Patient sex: M
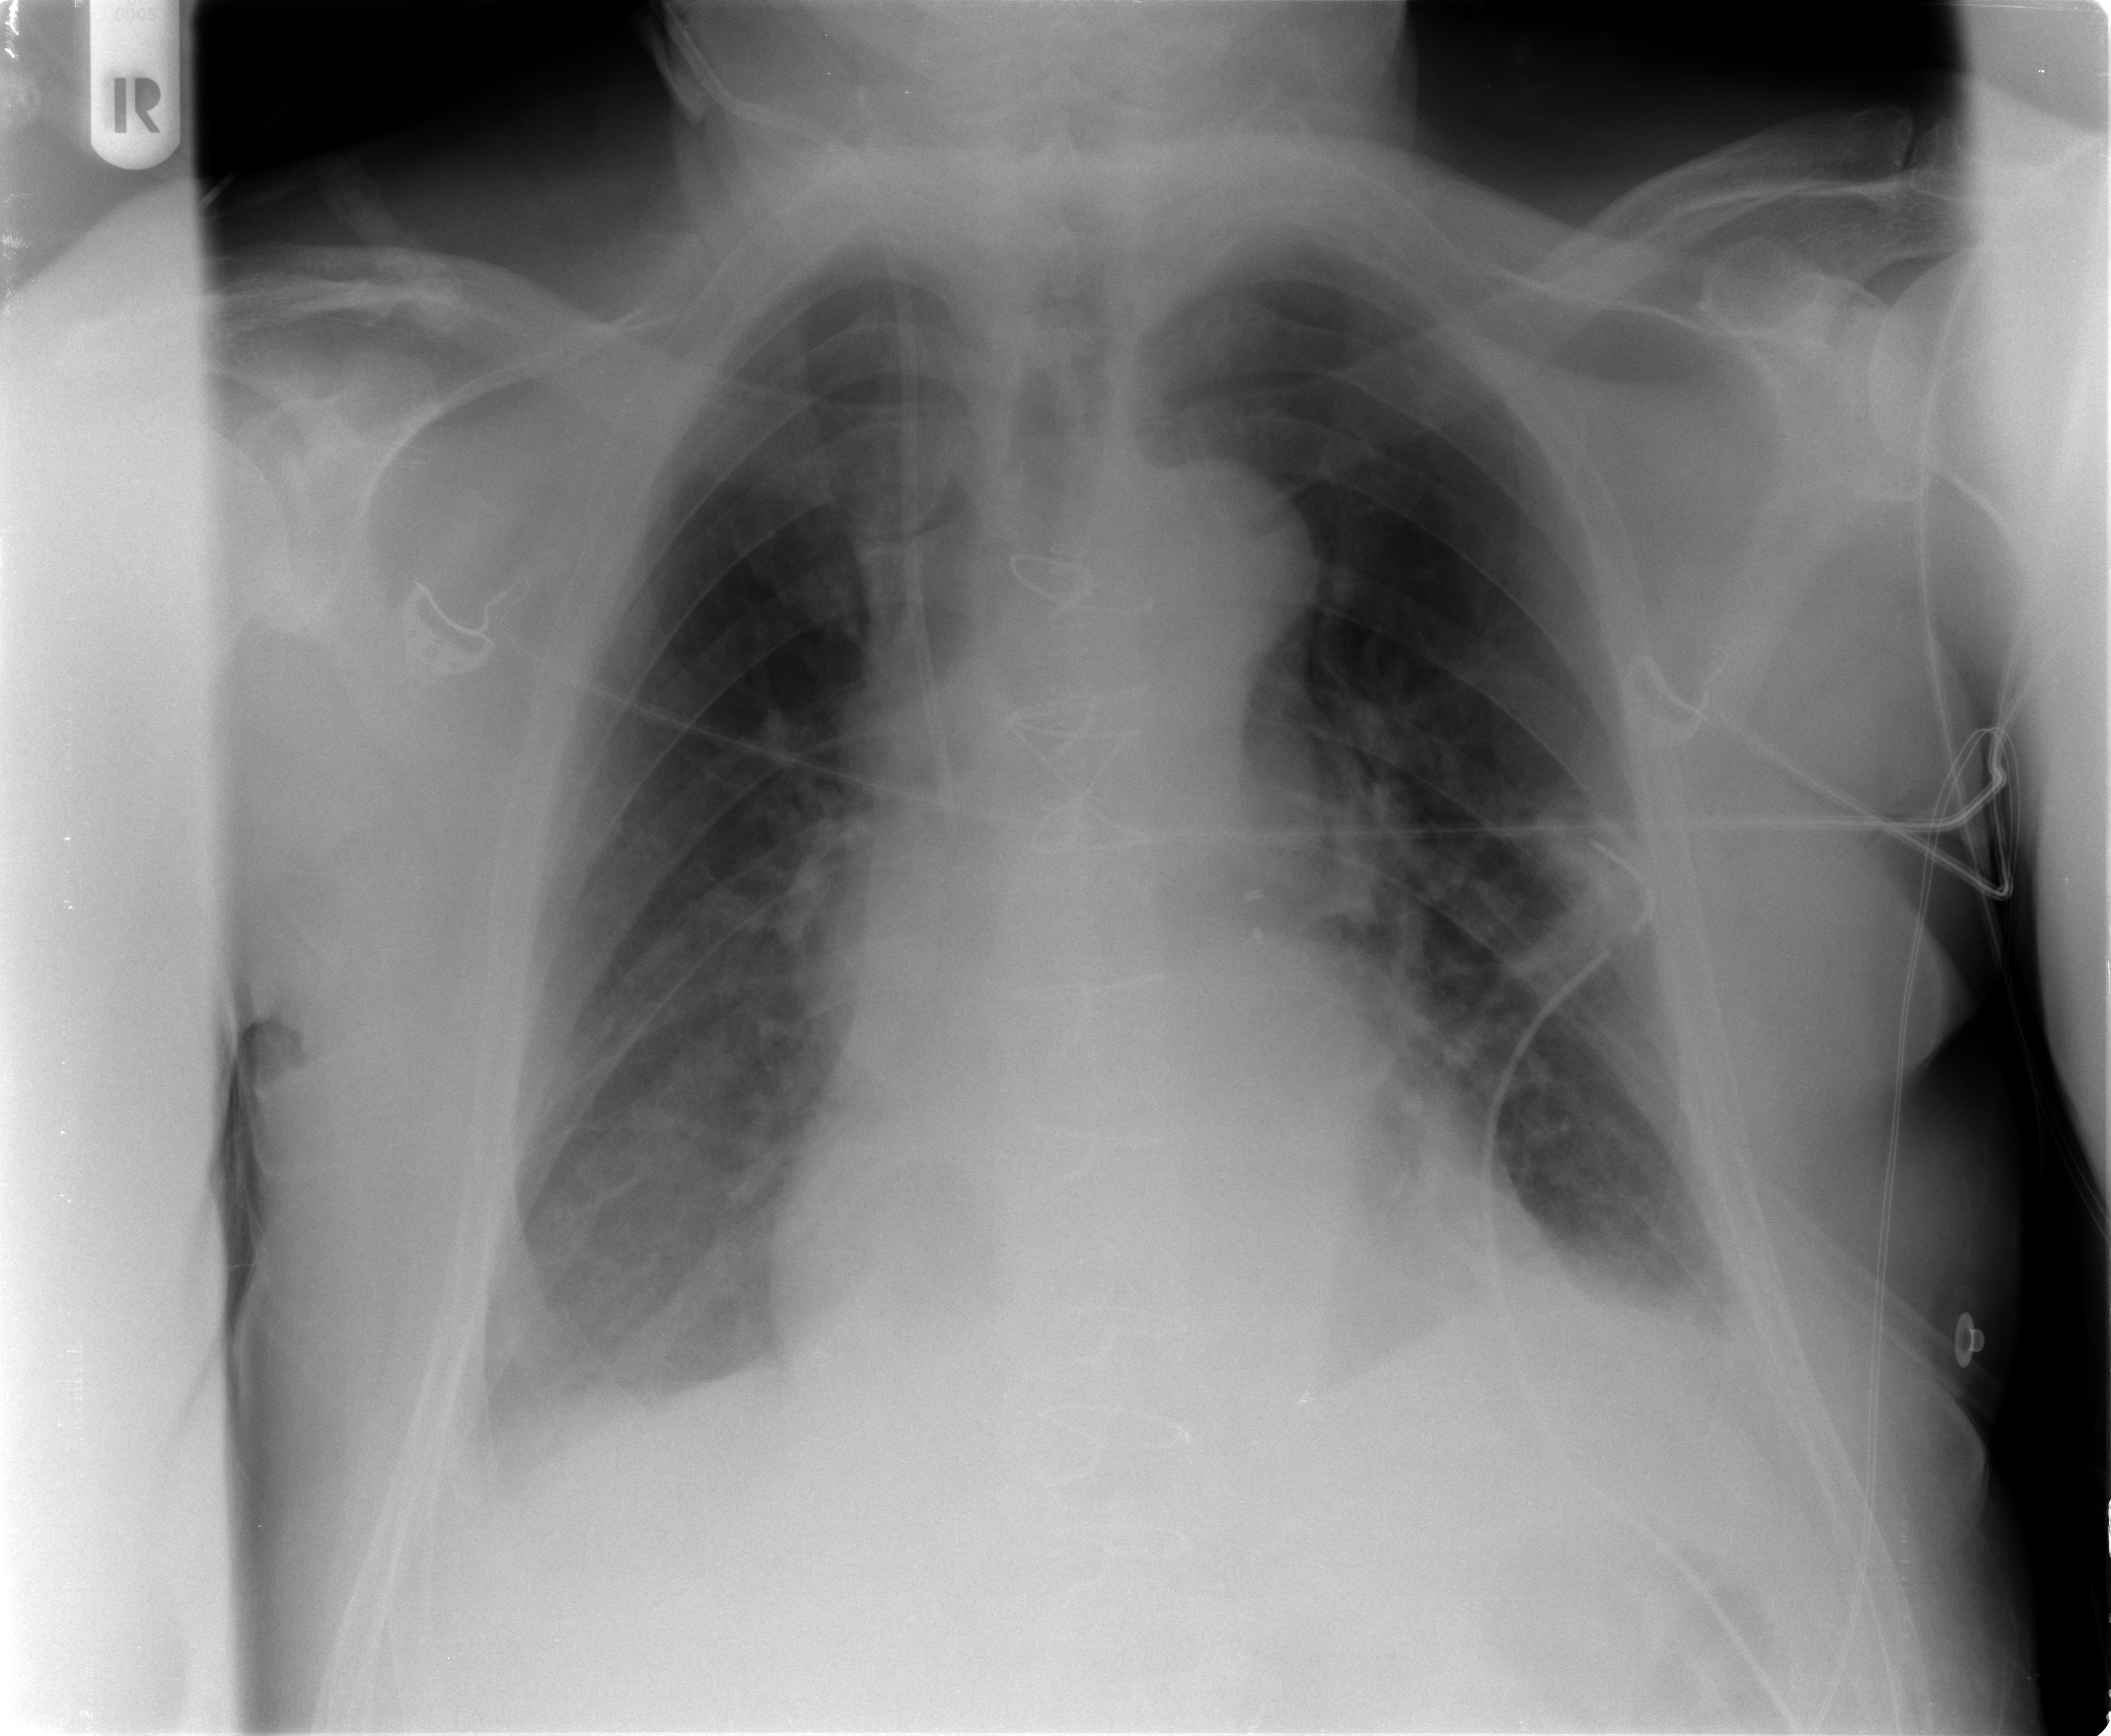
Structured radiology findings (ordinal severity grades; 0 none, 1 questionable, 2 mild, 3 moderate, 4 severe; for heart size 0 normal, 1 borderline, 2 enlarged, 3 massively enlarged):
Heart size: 2
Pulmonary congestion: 2
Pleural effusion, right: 2
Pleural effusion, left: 2
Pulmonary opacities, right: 0
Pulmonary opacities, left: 0
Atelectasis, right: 2
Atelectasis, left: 2